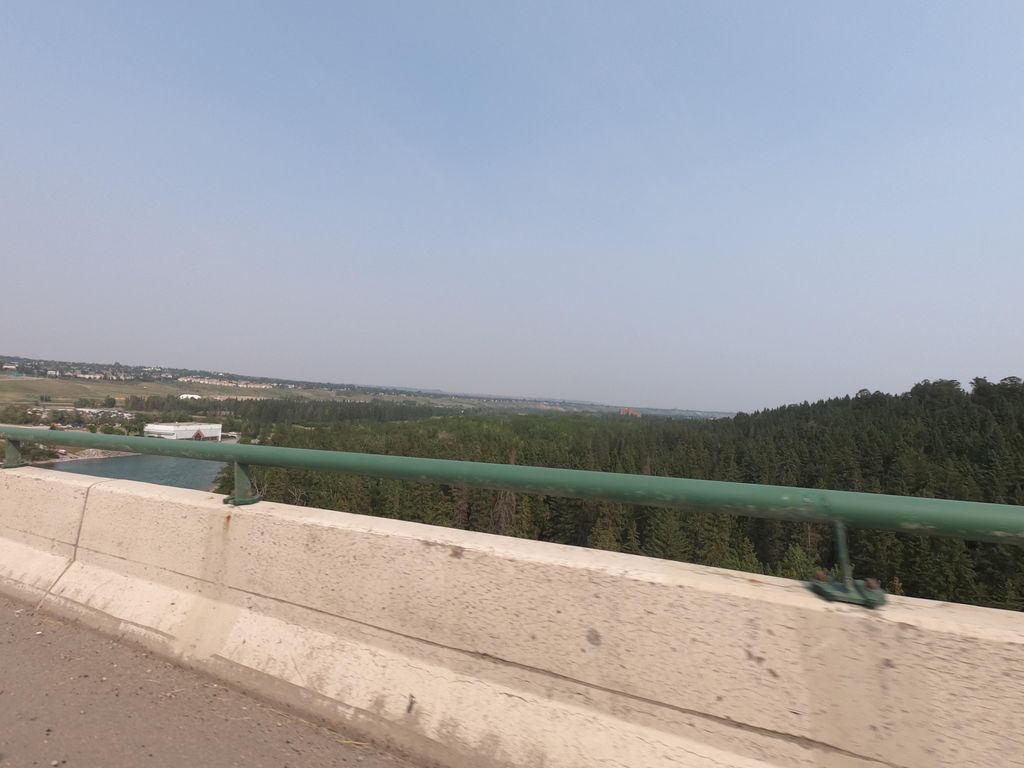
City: calgary